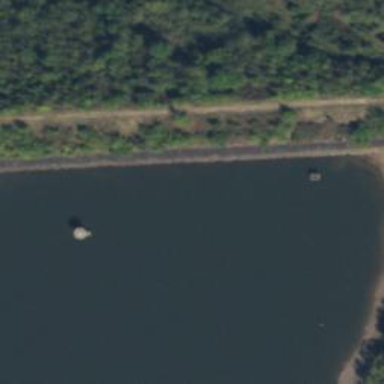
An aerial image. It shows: Reservoir.